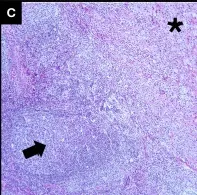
(C) Lymph node showing zone of eosinophil-rich polimormorphic infiltrate, proliferation of reactive endothelium, and interstitial collagen deposition in a nodular fashion (black asterisk). The rest of the nodal parenchyma reveals numerous reactive lymphoid follicles (black arrow) (HE, 100x).
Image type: pathology (h&e)